Aerial crown-view tile of a tropical tree (Barro Colorado Island, Panama), acquired 20250124:
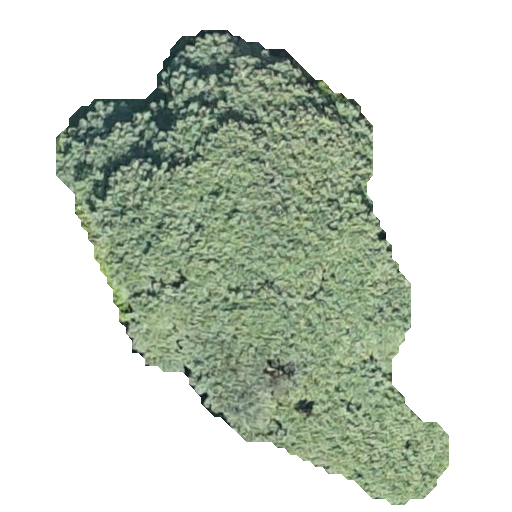
Species: Jacaranda copaia
GBIF accepted scientific name: Jacaranda copaia
Crown area: 161.491 m²